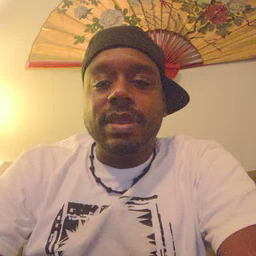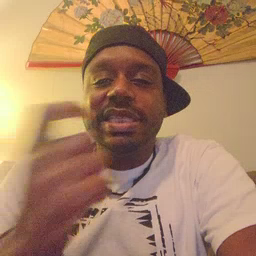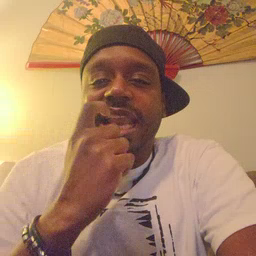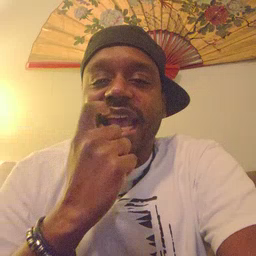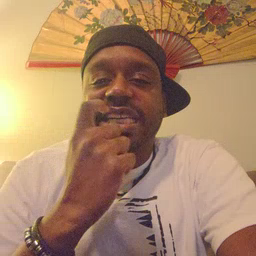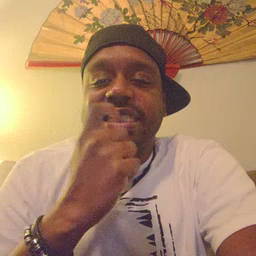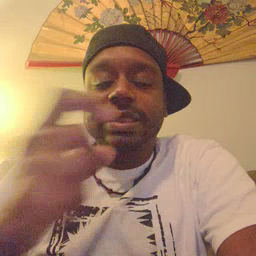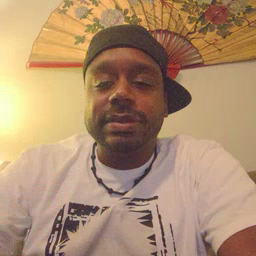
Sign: glasswindow